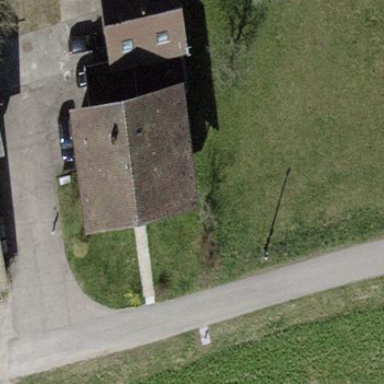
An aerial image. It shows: Pitched roof building.